Aerial crown-view tile of a tropical tree (Barro Colorado Island, Panama), acquired 20250915:
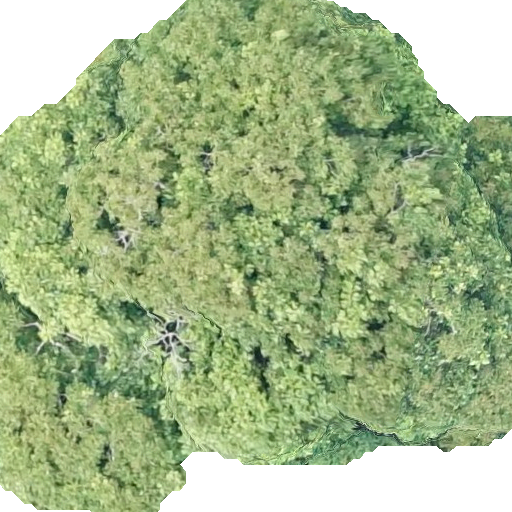
Species: Dipteryx oleifera
GBIF accepted scientific name: Dipteryx oleifera
Crown area: 342.312 m²